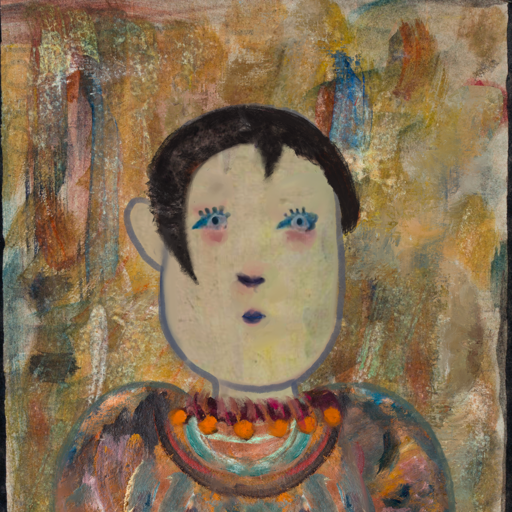
Background: Pipe, Head And Neck Front: Hill_Girl, Face Front: Hill_Girl, Bust: Boggyland, Hair Front: Roy_Bahadur, Head Accessory: Blank, Second Necklace: Blank, Necklace: Doll, Baby: Blank